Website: walmart
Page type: payment
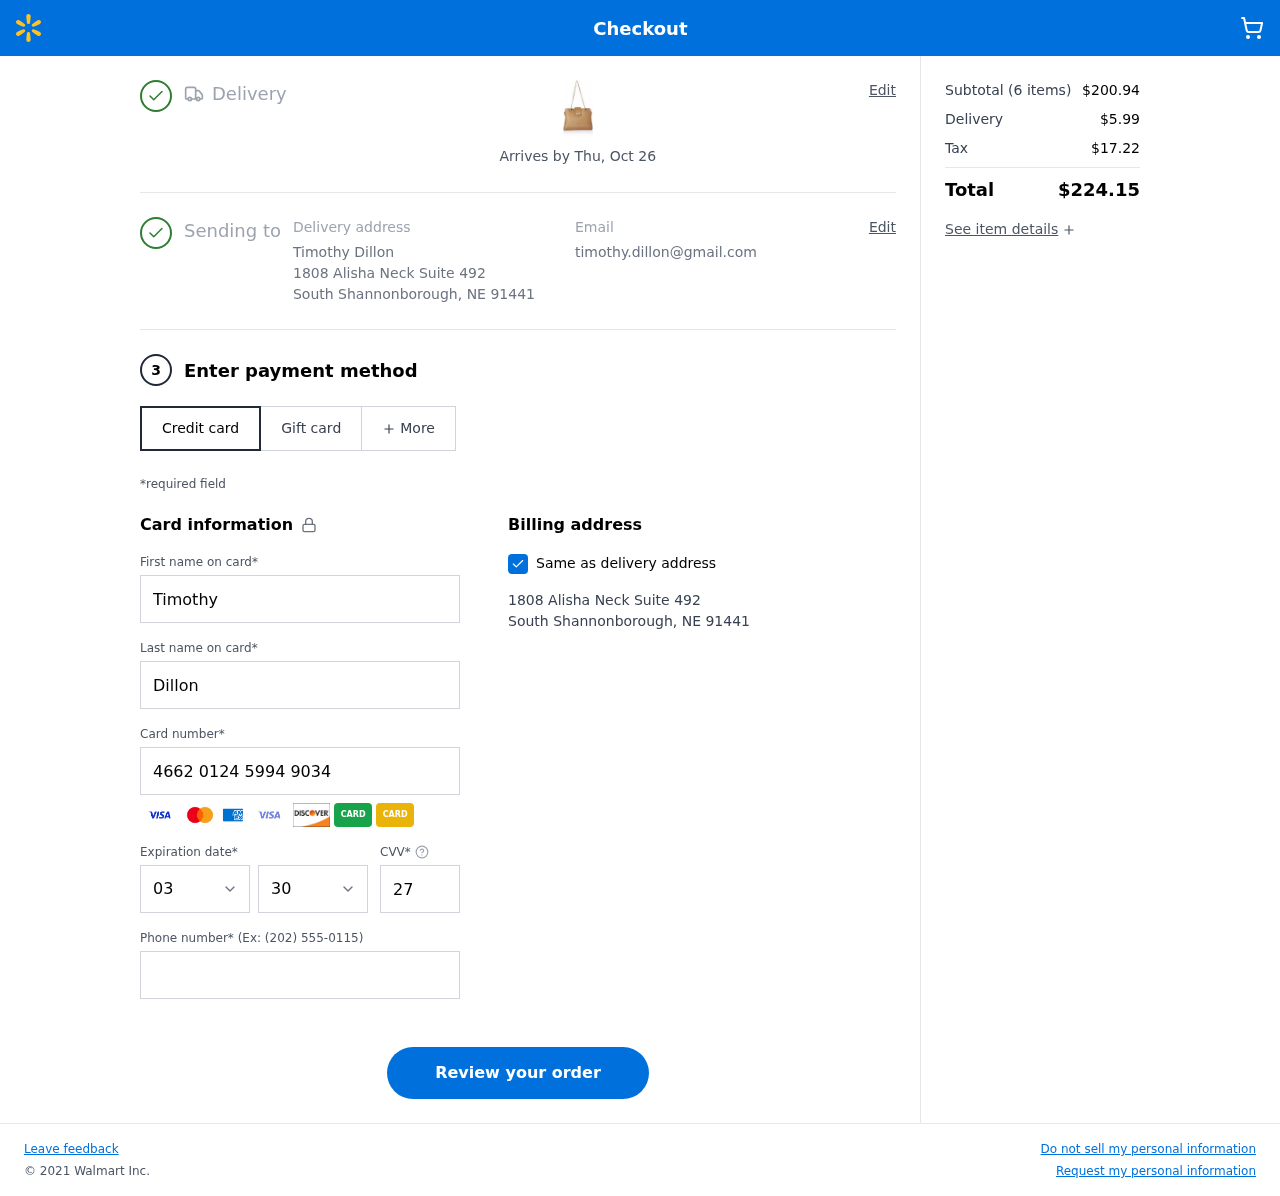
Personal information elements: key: PII_CARD_CVV
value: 271
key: PII_CARD_EXPIRY_MONTH
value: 03
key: PII_CARD_EXPIRY_YEAR
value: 30
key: PII_CARD_NUMBER
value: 4662 0124 5994 9034
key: PII_CITY
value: South Shannonborough
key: PII_EMAIL
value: timothy.dillon@gmail.com
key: PII_FIRSTNAME
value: Timothy
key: PII_FULLNAME
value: Timothy Dillon
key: PII_LASTNAME
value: Dillon
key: PII_PHONE
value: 5739216498
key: PII_POSTCODE
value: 91441
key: PII_STATE_ABBR
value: NE
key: PII_STREET
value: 1808 Alisha Neck Suite 492
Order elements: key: ORDER_DELIVERY_DATE
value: Arrives by Thu, Oct 26
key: ORDER_NUM_ITEMS
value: (6 items)
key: ORDER_SUBTOTAL
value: $200.94
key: ORDER_SHIPPING_COST
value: $5.99
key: ORDER_TAX
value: $17.22
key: ORDER_TOTAL
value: $224.15